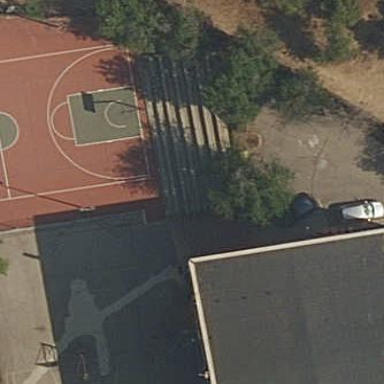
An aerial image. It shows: Bleachers on leisure land.